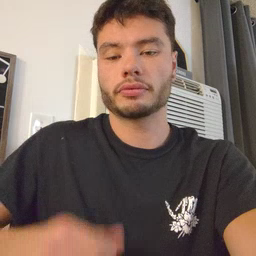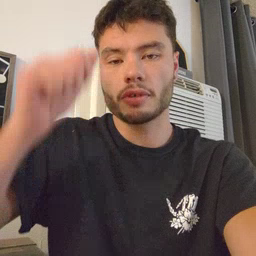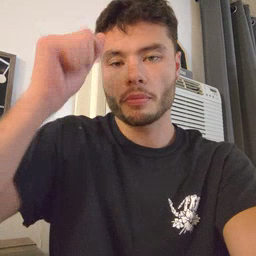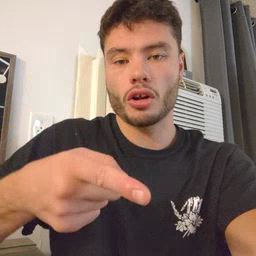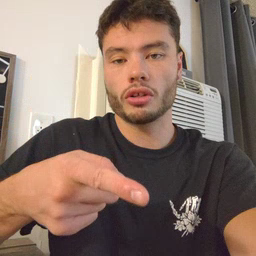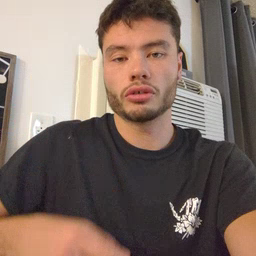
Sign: brother